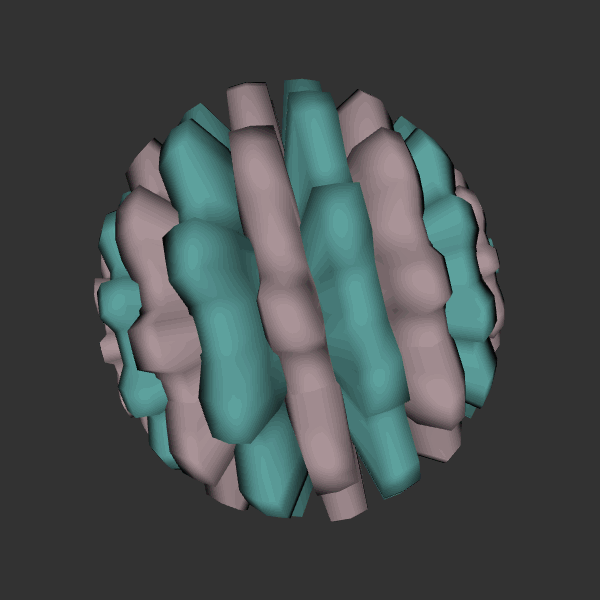
Background: dark